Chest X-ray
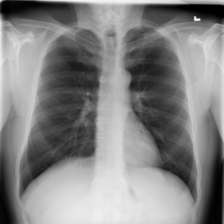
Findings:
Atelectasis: negative
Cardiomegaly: negative
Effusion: negative
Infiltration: negative
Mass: negative
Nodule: negative
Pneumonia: negative
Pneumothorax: negative
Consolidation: negative
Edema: negative
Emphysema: negative
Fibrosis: negative
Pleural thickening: negative
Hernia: negative